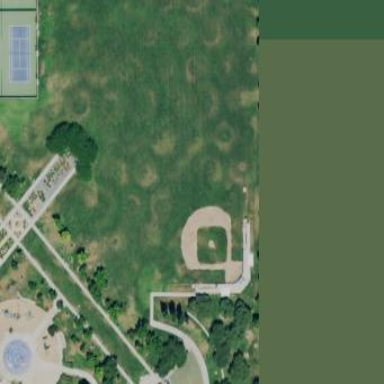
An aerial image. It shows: Baseball pitch for leisure and sports activities.